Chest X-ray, PA view. Patient: 50 years old, sex M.
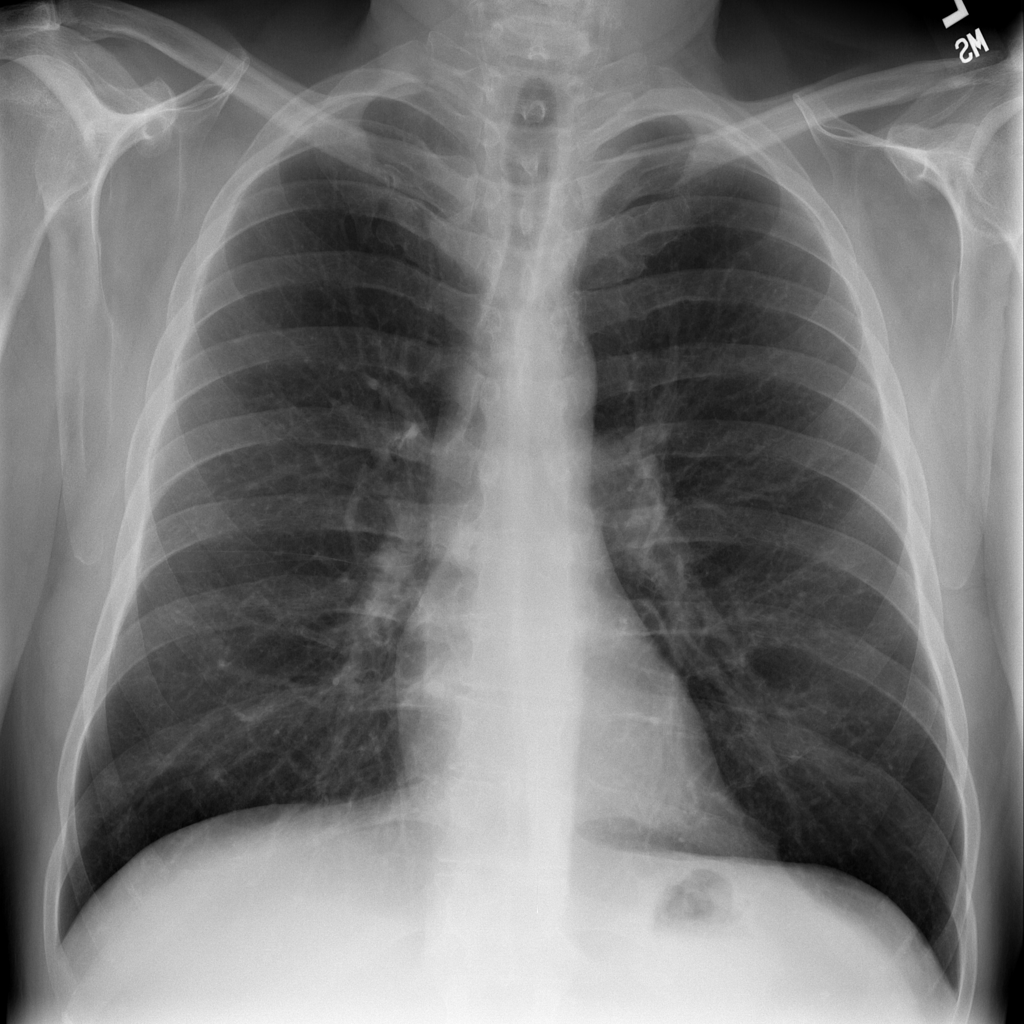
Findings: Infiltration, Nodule